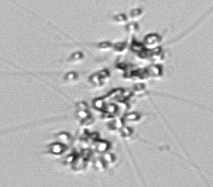
Label: Chaetoceros_didymus_TAG_external_flagellate